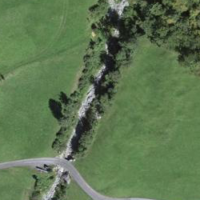
EUNIS habitat code: 24
Species observed at this site:
Chamaenerion angustifolium